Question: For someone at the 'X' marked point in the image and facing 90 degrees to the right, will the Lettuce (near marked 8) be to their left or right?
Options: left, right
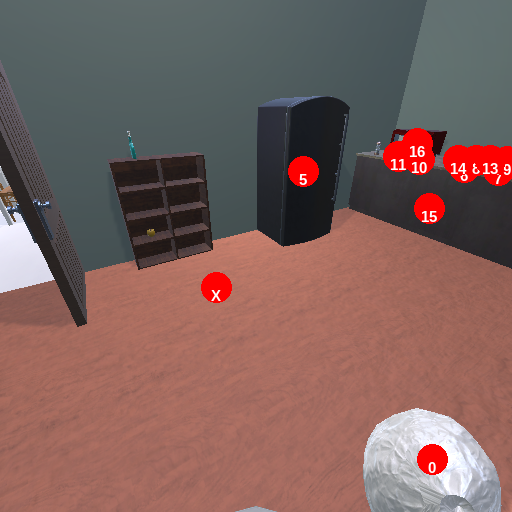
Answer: left